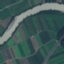
Label: River